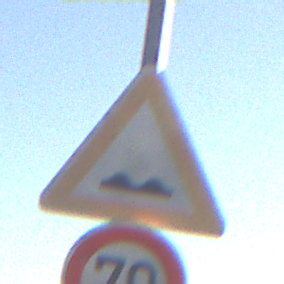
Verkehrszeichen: UnebeneFahrbahn
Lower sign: Geschwindigkeit70
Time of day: SunriseSunset
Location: Outdoor (Nature)
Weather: Clear
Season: NotSpecified
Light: Natural